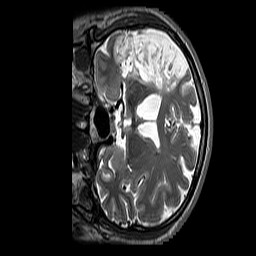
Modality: T2w
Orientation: coronal
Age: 49
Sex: male
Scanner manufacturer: siemens
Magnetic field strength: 3 T
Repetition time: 3.2 s
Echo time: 0.212 s